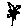
Label: flower